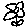
Label: flower